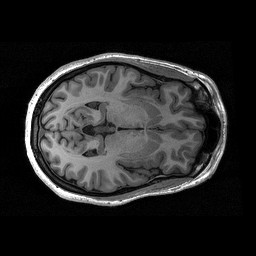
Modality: T1w
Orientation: coronal